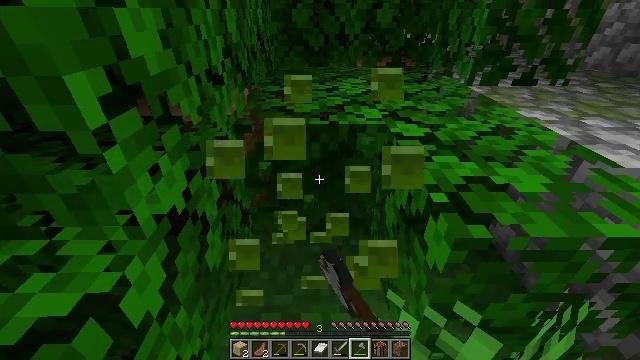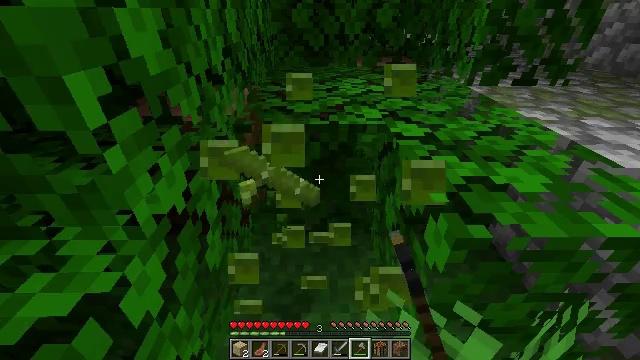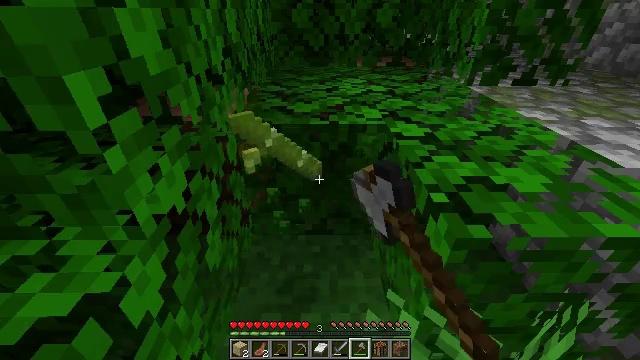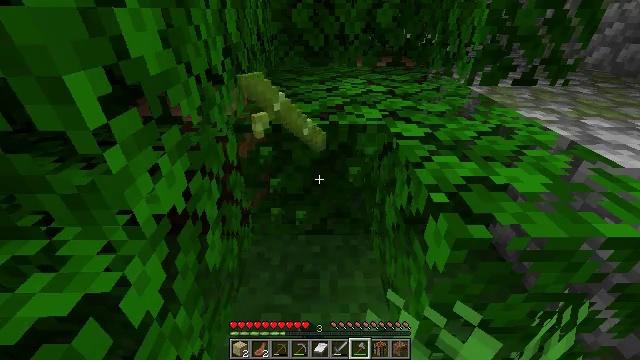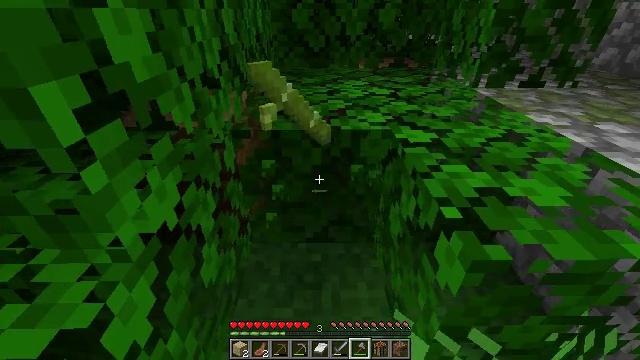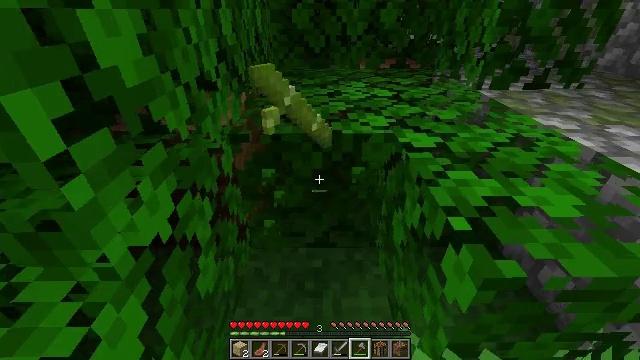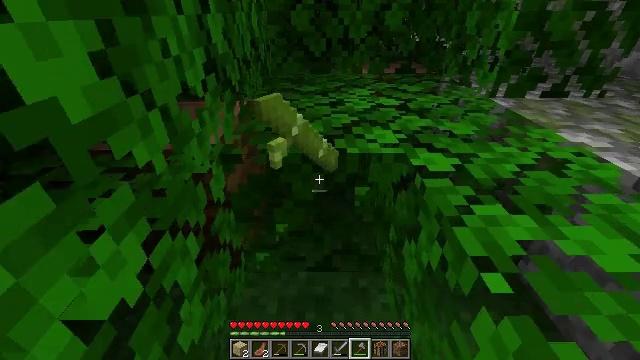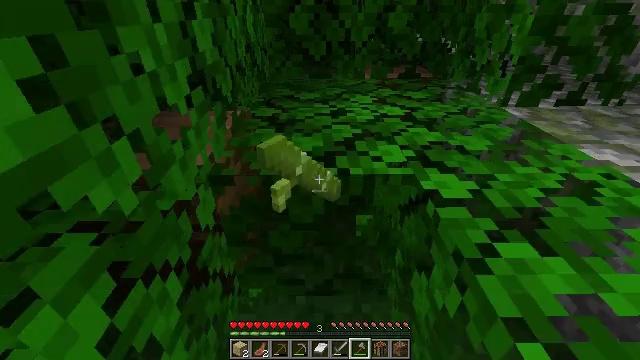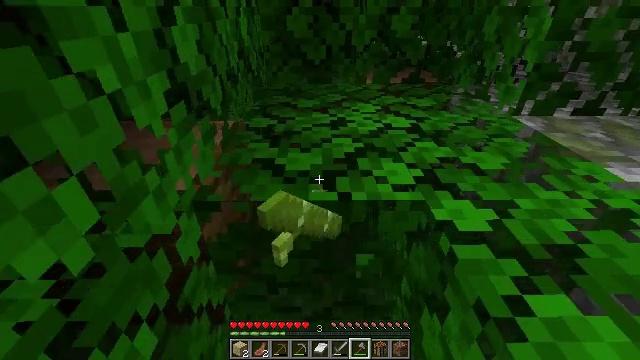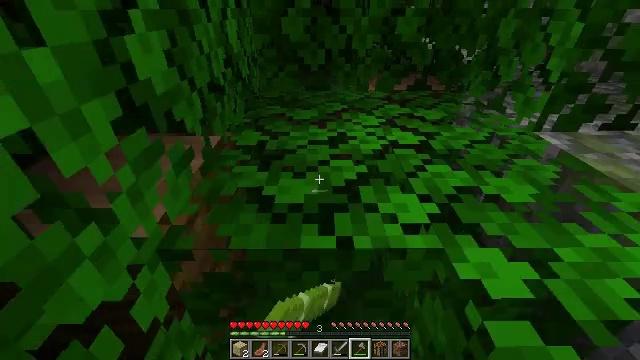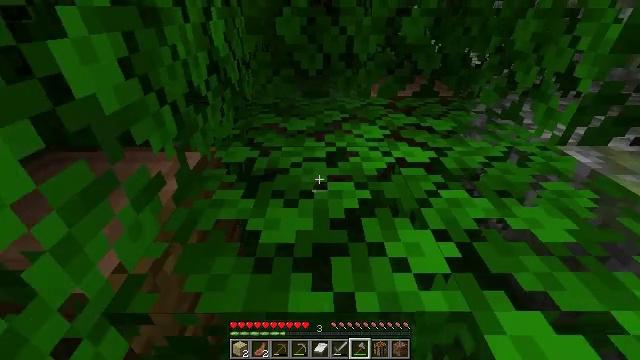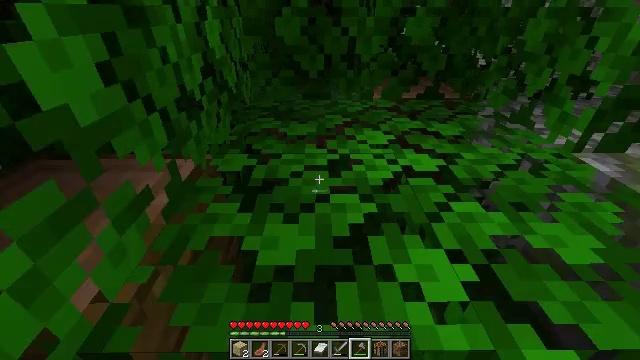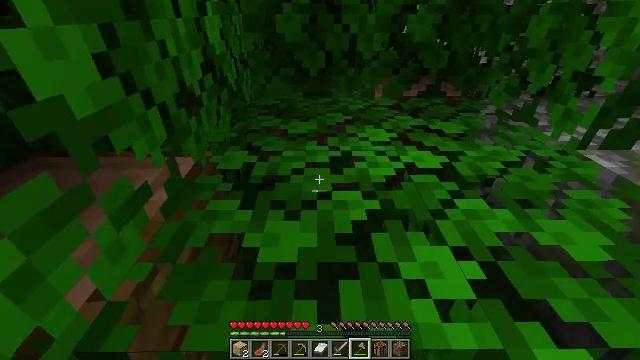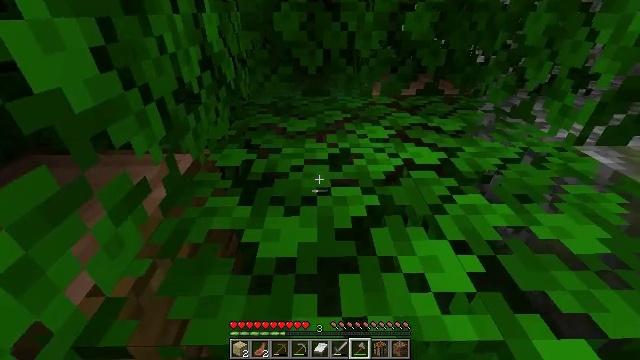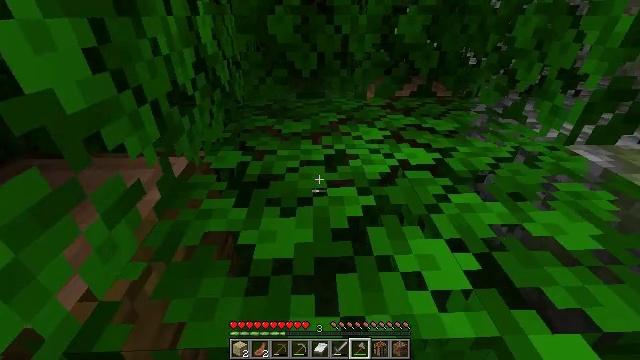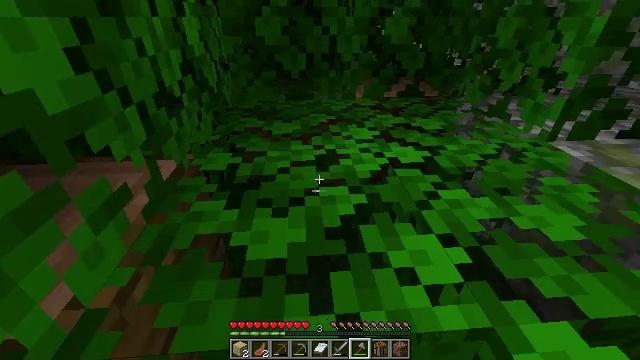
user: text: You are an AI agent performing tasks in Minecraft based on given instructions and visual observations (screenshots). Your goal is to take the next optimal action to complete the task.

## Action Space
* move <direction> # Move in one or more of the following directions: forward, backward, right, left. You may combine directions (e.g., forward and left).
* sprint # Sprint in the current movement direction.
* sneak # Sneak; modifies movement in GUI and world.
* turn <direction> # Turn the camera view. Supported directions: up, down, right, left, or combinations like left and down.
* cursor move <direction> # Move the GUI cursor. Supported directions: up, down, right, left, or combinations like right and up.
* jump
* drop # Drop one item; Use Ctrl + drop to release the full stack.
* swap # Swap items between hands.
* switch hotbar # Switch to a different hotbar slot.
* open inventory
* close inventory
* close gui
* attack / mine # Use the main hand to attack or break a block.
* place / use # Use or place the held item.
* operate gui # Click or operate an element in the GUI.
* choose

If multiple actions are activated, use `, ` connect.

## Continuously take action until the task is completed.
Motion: motion action
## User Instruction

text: Mine the mossy cobblestone underground.
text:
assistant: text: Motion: attack / mine
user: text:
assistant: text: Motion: attack / mine
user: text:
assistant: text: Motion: attack / mine
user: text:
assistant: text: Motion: move forward
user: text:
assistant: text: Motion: move forward
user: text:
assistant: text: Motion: move forward
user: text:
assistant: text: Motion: move forward
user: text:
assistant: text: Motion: move forward
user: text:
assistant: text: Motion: move forward
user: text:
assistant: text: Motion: move forward
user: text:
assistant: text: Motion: no_op
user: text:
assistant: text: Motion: no_op
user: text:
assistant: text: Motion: no_op
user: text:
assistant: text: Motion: turn right
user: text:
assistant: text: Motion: turn right
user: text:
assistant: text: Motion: turn right and up
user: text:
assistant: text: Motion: turn right and up
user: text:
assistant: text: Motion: turn right
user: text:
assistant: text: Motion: turn right
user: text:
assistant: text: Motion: no_op
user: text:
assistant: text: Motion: no_op
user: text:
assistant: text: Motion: no_op
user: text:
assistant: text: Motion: no_op
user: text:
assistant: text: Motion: no_op
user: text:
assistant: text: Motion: no_op
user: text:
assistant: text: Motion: no_op
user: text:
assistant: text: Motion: no_op
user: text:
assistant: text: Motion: no_op
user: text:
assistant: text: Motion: no_op
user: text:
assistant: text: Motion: no_op